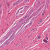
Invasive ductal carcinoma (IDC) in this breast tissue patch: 0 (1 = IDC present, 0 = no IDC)